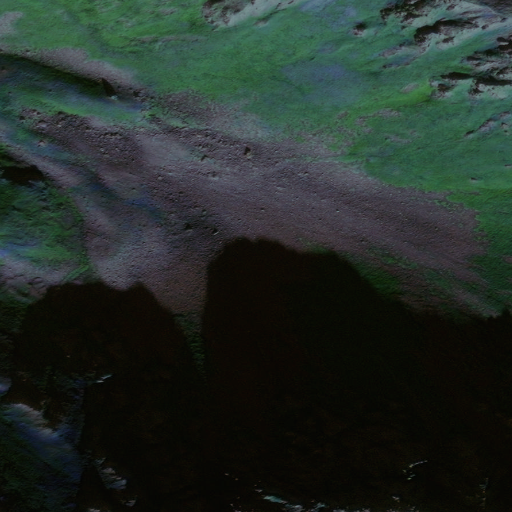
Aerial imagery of mountain in Alaska named Middle Peak containing only unknown